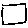
Label: square